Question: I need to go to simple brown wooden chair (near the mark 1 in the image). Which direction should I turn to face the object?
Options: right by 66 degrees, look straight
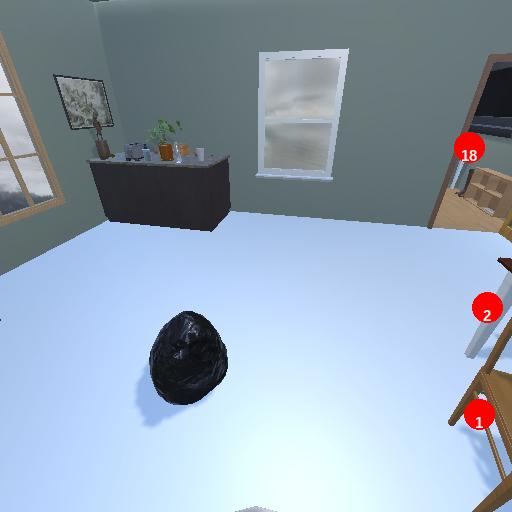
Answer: right by 66 degrees